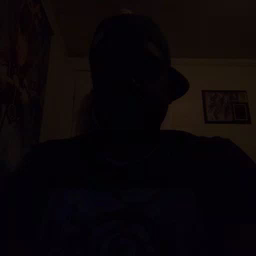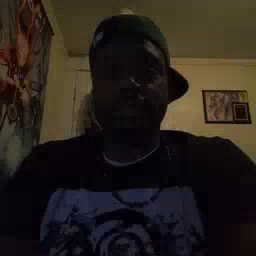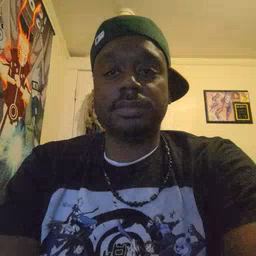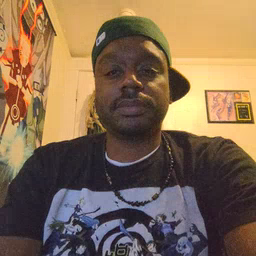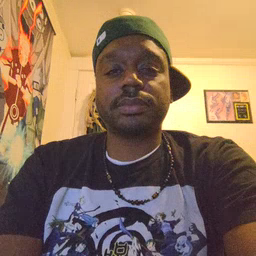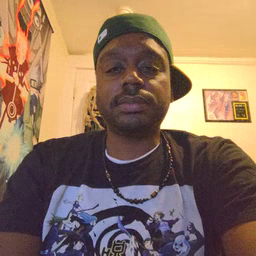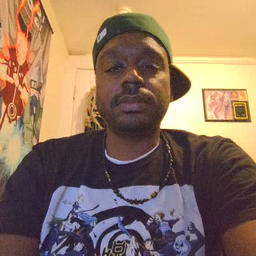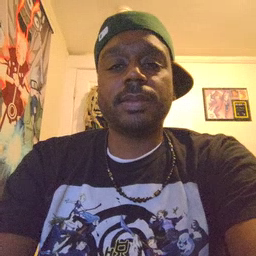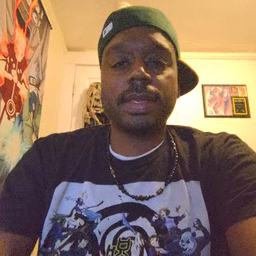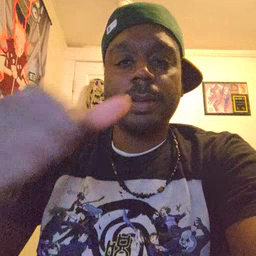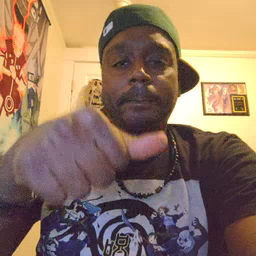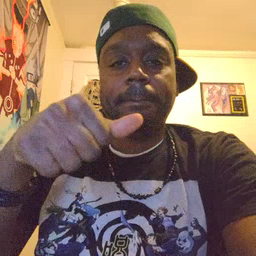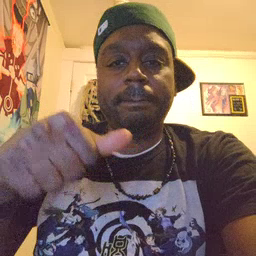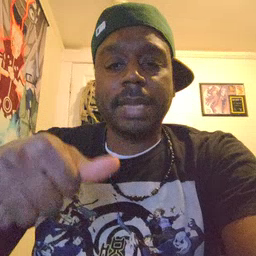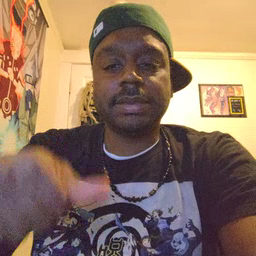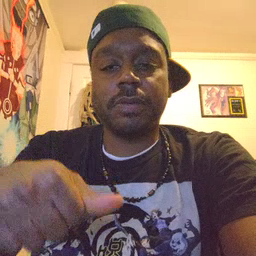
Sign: puzzle